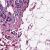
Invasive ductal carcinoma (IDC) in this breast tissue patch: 1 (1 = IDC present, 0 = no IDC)